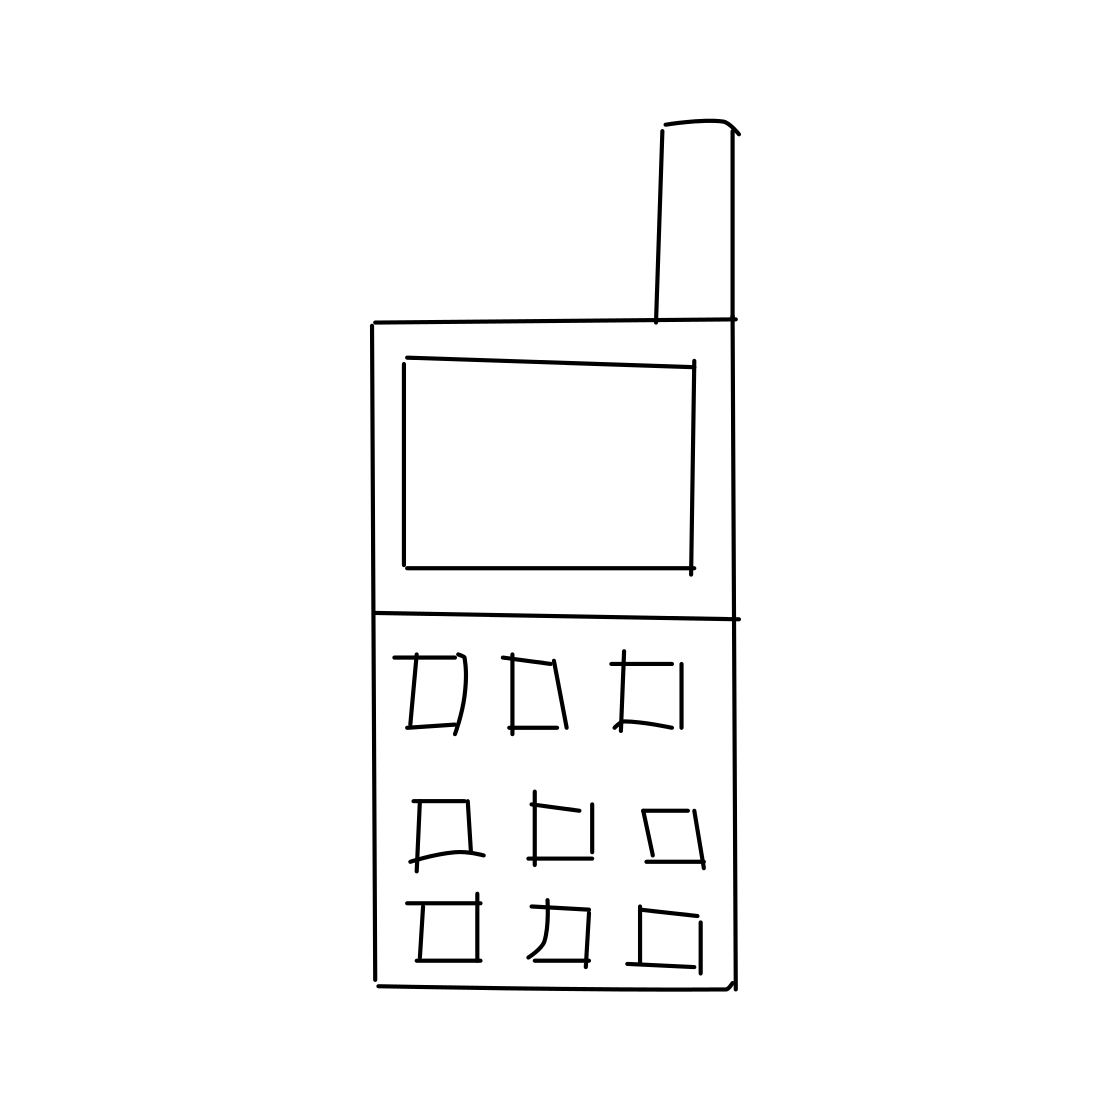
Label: cell phone